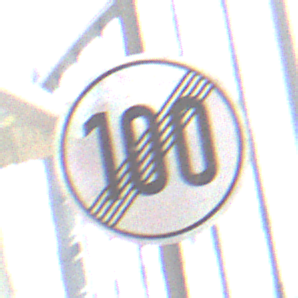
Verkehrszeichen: EndeGeschwindigkeit100
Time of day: Midday
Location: Outdoor (Urban)
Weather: Overcast
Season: NotSpecified
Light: Natural